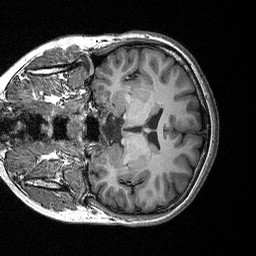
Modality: T1w
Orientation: coronal
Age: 18
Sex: female
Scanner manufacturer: siemens
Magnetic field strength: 3 T
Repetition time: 2.53 s
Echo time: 0.00309 s